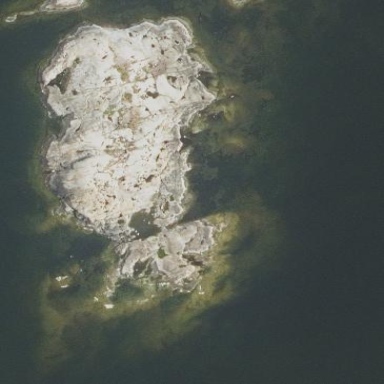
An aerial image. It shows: Military islet along the natural coastline.